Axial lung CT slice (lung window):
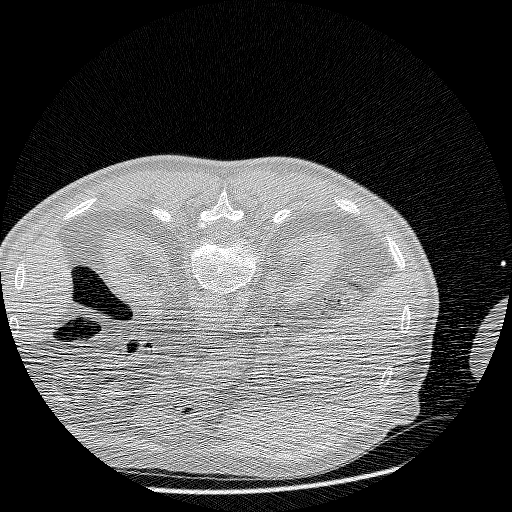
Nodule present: no